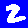
Digit: 2